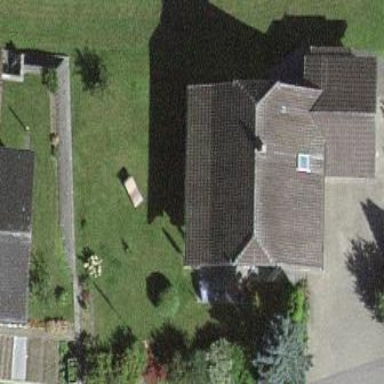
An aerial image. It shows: Detached building.